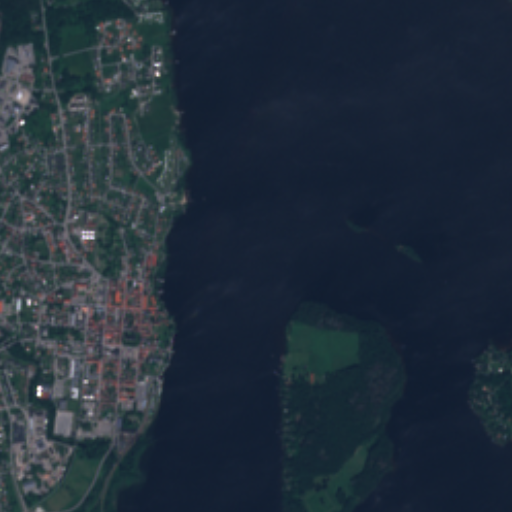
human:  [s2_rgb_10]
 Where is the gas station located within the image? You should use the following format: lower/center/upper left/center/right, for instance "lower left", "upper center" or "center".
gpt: The gas station is located in the lower left of the image.
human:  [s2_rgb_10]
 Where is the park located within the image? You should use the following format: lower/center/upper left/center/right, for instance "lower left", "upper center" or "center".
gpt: The park is located in the lower left of the image.
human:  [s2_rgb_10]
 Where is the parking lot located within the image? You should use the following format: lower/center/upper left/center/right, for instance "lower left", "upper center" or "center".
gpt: The parking lot is located in the left of the image.
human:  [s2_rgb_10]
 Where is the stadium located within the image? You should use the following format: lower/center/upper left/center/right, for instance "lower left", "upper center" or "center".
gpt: The stadium is located in the lower left of the image.
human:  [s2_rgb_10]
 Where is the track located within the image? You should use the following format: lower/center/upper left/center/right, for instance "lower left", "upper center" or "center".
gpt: The track is located in the center left of the image.
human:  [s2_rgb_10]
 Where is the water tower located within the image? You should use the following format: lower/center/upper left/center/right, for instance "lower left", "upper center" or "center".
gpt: The water tower is located in the center left of the image.
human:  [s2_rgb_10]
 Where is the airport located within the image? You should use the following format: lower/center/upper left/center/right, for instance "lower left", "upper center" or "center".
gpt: There is no airport in the image.